Question: I'm new to databases and I'm thinking of creating one for a website. I started with SQL, but I really am not sure if I'm using the right kind of database.
Here's the problem:

What I have right now is the first option. So that means that, my query looks something like this:
'''
user_id photo_id photo_url
0 0 abc.jpg
0 1 123.jpg
0 2 lol.png
'''
etc.. But to me that seems a little bit inefficient when the database becomes BIG. So the thing I want is the second option shown in the picture. Something like this, then:
'''
user_id photos
0 {abc.jpg, 123.jpg, lol.png}
'''
Or something like that:
'''
user_id photo_ids
0 {0, 1, 2}
'''
I couldn't find anything like that, I only find the ordinary SQL. Is there anyway to do something like that^ (even if it isn't considered a "database")? If not, why is SQL more efficient for those kinds of situations? How can I make it more efficient?
Thanks in advance.
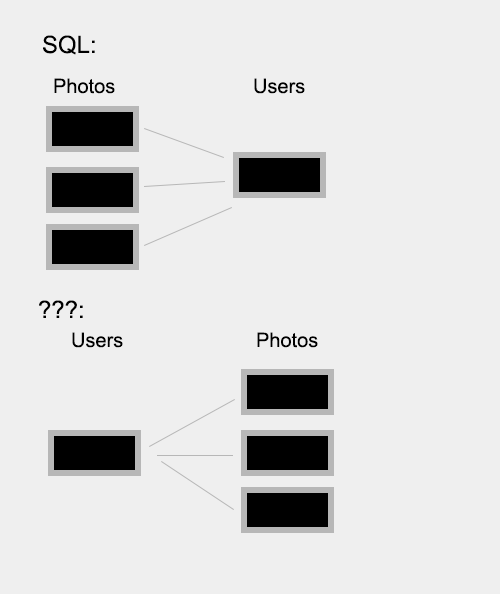
Answer: Your initial approach to having a 'user_id, photo_id, photo_url' is correct. This is the normalized relationship that most database management systems use.
The following relationship is called "one to many," as a user can have many photos.

You may want to go as far as separating the photo details and just providing a reference table between the users and photos.
The reason your second approach is inefficient is because databases are not designed to search or store multiple values in a single column. While it's possible to store data in this fashion, you shouldn't.
If you wanted to locate a particular photo for a user using your second approach, you would have to search using 'LIKE', which will most likely not make use of any indexes. The process of extracting or listing those photos would also be inefficient.
You can read more about basic database principles <URL>.